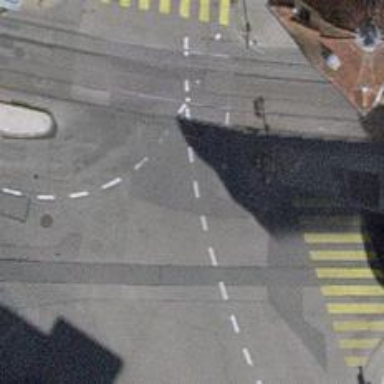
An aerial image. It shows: Road with traffic signals.